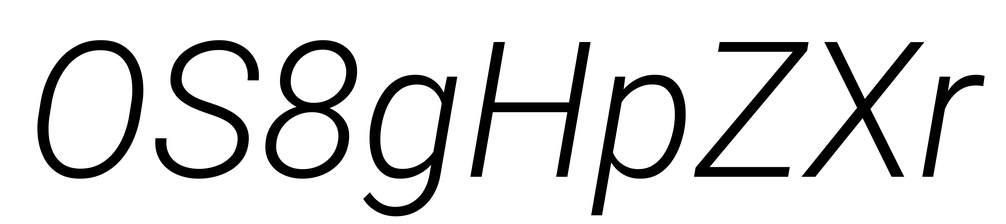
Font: Roboto-Italic_Light_Italic